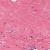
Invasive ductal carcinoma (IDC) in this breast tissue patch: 0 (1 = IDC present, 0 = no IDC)